Question: I'm having a weird error with my board game. The board consists of a 2D array with GameTiles, which is a subclass of JPanel. It all works perfectly fine when I have the size (600,500) but whenever I change it I get a weird error in the upper left corner.
Picture of the error (see the upper left corner)

What makes it even weirder is that when I created a new project, just to try it out, it worked perfectly. The code is exactly the same for the painting and I'm not experiencing any error with it. Can it be something else that's causing this problem?
Anser: I accidentally overrided the getX and getY methods of JPanel. I changed the name on them and now it works perfectly.
Reversi.java
'''
package org.reversi;
import javax.swing.JFrame;
import javax.swing.UIManager;
import javax.swing.UnsupportedLookAndFeelException;
import org.reversi.gui.GameFrame;
public class Reversi {
public static void main(String[] args) {
try {
UIManager.setLookAndFeel(UIManager.getSystemLookAndFeelClassName());
} catch (ClassNotFoundException e) {
e.printStackTrace();
} catch (InstantiationException e) {
e.printStackTrace();
} catch (IllegalAccessException e) {
e.printStackTrace();
} catch (UnsupportedLookAndFeelException e) {
e.printStackTrace();
}
java.awt.EventQueue.invokeLater(new Runnable() {
@Override
public void run() {
GameFrame frame = new GameFrame("Reversi");
frame.setSize(600,500);
frame.setLocationRelativeTo(null);
frame.setDefaultCloseOperation(JFrame.EXIT_ON_CLOSE);
frame.setVisible(true);
}
});
}
}
'''
GameBoard.java
'''
package org.reversi.gui;
import java.awt.Graphics;
import java.awt.GridLayout;
import javax.swing.JPanel;
public class GameBoard extends JPanel{
private GameTile[][] gameBoard = new GameTile[8][8];
public GameBoard() {
initiateLayout();
}
private void initiateLayout() {
setLayout(new GridLayout(8, 8));
for(int row = 0 ; row < 8 ; row++) {
for(int col = 0 ; col < 8 ; col++) {
gameBoard[row][col] = new GameTile(col,row);
add(gameBoard[row][col]);
}
}
}
@Override
protected void paintComponent(Graphics g) {
super.paintComponent(g);
for(int row = 0 ; row < 8 ; row++)
for(int col = 0 ; col < 8 ; col++)
gameBoard[row][col].repaint();
}
}
'''
GameFrame.java
'''
package org.reversi.gui;
import javax.swing.JFrame;
public class GameFrame extends JFrame {
private GameBoard gameBoard;
/**
* Creates a new frame.
* @param gameTitle the title of the frame
*/
public GameFrame(String gameTitle) {
setTitle(gameTitle);
gameBoard = new GameBoard();
add(gameBoard);
}
}
'''
GameTile.java
'''
package org.reversi.gui;
import java.awt.Graphics;
import java.awt.image.BufferedImage;
import java.io.File;
import java.io.IOException;
import javax.imageio.ImageIO;
import javax.swing.JPanel;
public class GameTile extends JPanel {
private BufferedImage image;
private int x;
private int y;
public GameTile(int x, int y) {
this.x = x;
this.y = y;
try {
this.image = ImageIO.read(new File("tile.png"));
} catch (IOException e) {
// TODO Auto-generated catch block
e.printStackTrace();
}
}
@Override
protected void paintComponent(Graphics g) {
super.paintComponent(g);
g.drawImage(image, 0, 0, getWidth(), getHeight(), this);
}
public int getX() {
return x;
}
public int getY() {
return y;
}
}
'''
Link to image (which should be named tile.png): <URL>
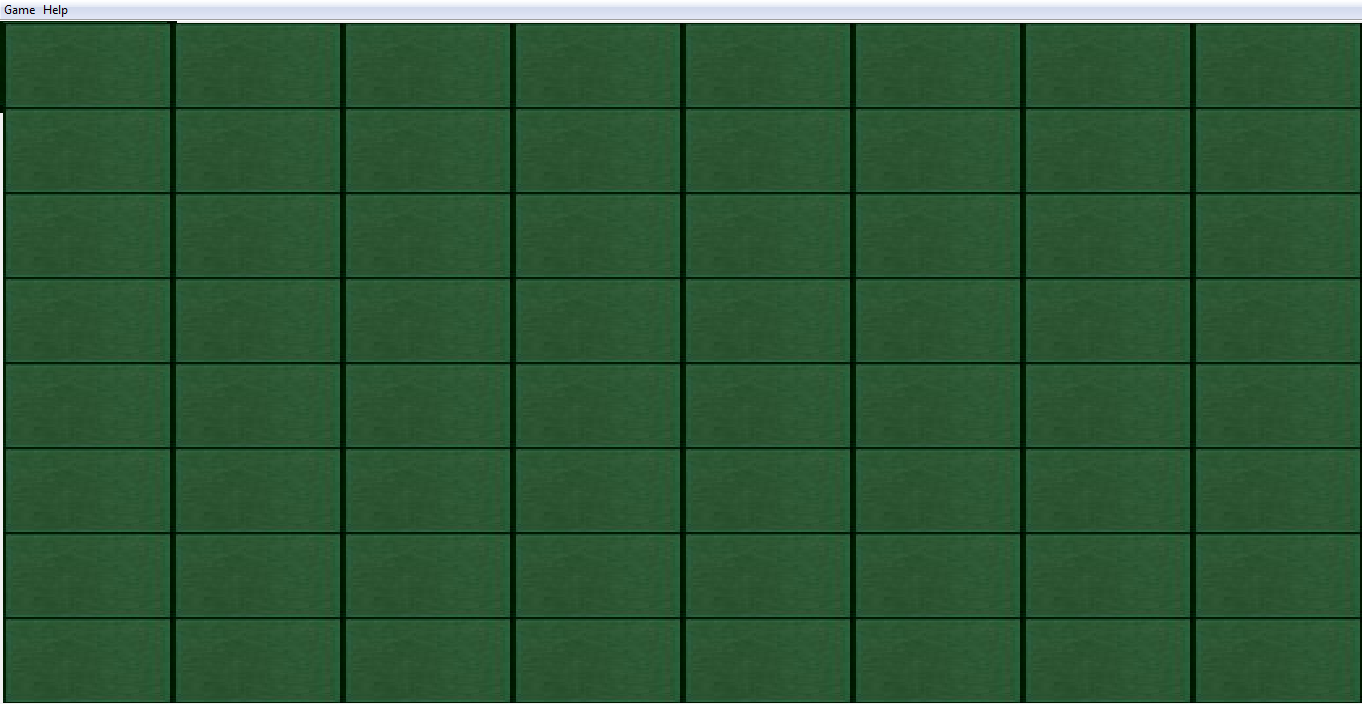
Answer: As per your comment:
> This was the problem, thank you so much for pointing that out. I'm
using the coordinates when making a move on the board. If there's some
way to make this an answer it would be great
In 'GameTile.java' you have done:
'''
public int getX() {
return x;
}
public int getY() {
return y;
}
'''
With this you are actually overriding 'JPanel's <URL>:
'''
@Override
public int getX() {
return x;
}
@Override
public int getY() {
return y;
}
'''
As @Xeon said you should not set the co-ordinates the 'LayoutManager' will do that.
- Remove those or rename them appropriately.- Dont call 'setSize' on 'JFrame' rather override 'getPreferredSize' of 'JPanel which is drawn to via'Graphic's object and return the correct'Dimension's (in your case the image dimensions) and than call ['pack()'][4] on'JFrame' before setting it visible but after adding components.- You will need to relocate call to 'setLocationRelativeTo(...)' to after 'pack()'.- Better to use 'JFrame.DISPOSE_ON_CLOSE' so 'main(String[] args)' method may carry on its execution even after GUI termination.- Also dont extend 'JFrame' unnecessarily.- Dont repeatedly load the same image in your 'GameTile' class rather load the image once and add parameter for 'GameTile' to accept an 'BufferedImage' ( I figured this out while testing using the internet URL it took forever because it read a new image for each 'GameTile' created)
Here are the classes with necessary changes made:
'''
public class Reversi {
public static void main(String[] args) {
try {
UIManager.setLookAndFeel(UIManager.getSystemLookAndFeelClassName());
} catch (ClassNotFoundException e) {
e.printStackTrace();
} catch (InstantiationException e) {
e.printStackTrace();
} catch (IllegalAccessException e) {
e.printStackTrace();
} catch (UnsupportedLookAndFeelException e) {
e.printStackTrace();
}
java.awt.EventQueue.invokeLater(new Runnable() {
@Override
public void run() {
new GameFrame("Reversi");
}
});
}
}
'''
:
'''
public class GameBoard extends JPanel {
private GameTile[][] gameBoard = new GameTile[8][8];
public GameBoard() {
initiateLayout();
}
private void initiateLayout() {
setLayout(new GridLayout(8, 8));
BufferedImage image = null;
try {
image = ImageIO.read(new URL("http://i.imgur.com/ejmCtui.png"));
} catch (IOException e) {
e.printStackTrace();
}
for (int row = 0; row < 8; row++) {
for (int col = 0; col < 8; col++) {
gameBoard[row][col] = new GameTile(image, col, row);
add(gameBoard[row][col]);
}
}
}
@Override
protected void paintComponent(Graphics g) {
super.paintComponent(g);
for (int row = 0; row < 8; row++) {
for (int col = 0; col < 8; col++) {
gameBoard[row][col].repaint();
}
}
}
}
'''
'''
public class GameTile extends JPanel {
private BufferedImage image;
private int x;
private int y;
public GameTile(BufferedImage image, int x, int y) {
this.image = image;
this.x = x;
this.y = y;
}
@Override
public Dimension getPreferredSize() {
return new Dimension(image.getWidth(), image.getHeight());
}
@Override
protected void paintComponent(Graphics g) {
super.paintComponent(g);
g.drawImage(image, 0, 0, getWidth(), getHeight(), this);
}
}
'''
'''
public class GameFrame {
private GameBoard gameBoard;
/**
* Creates a new frame.
*
* @param gameTitle the title of the frame
*/
public GameFrame(String gameTitle) {
JFrame frame = new JFrame(gameTitle);
frame.setDefaultCloseOperation(JFrame.DISPOSE_ON_CLOSE);
gameBoard = new GameBoard();
frame.add(gameBoard);
frame.pack();
frame.setLocationRelativeTo(null);
frame.setVisible(true);
}
}
'''
which would produce: